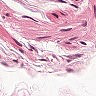
Metastatic tissue present: no